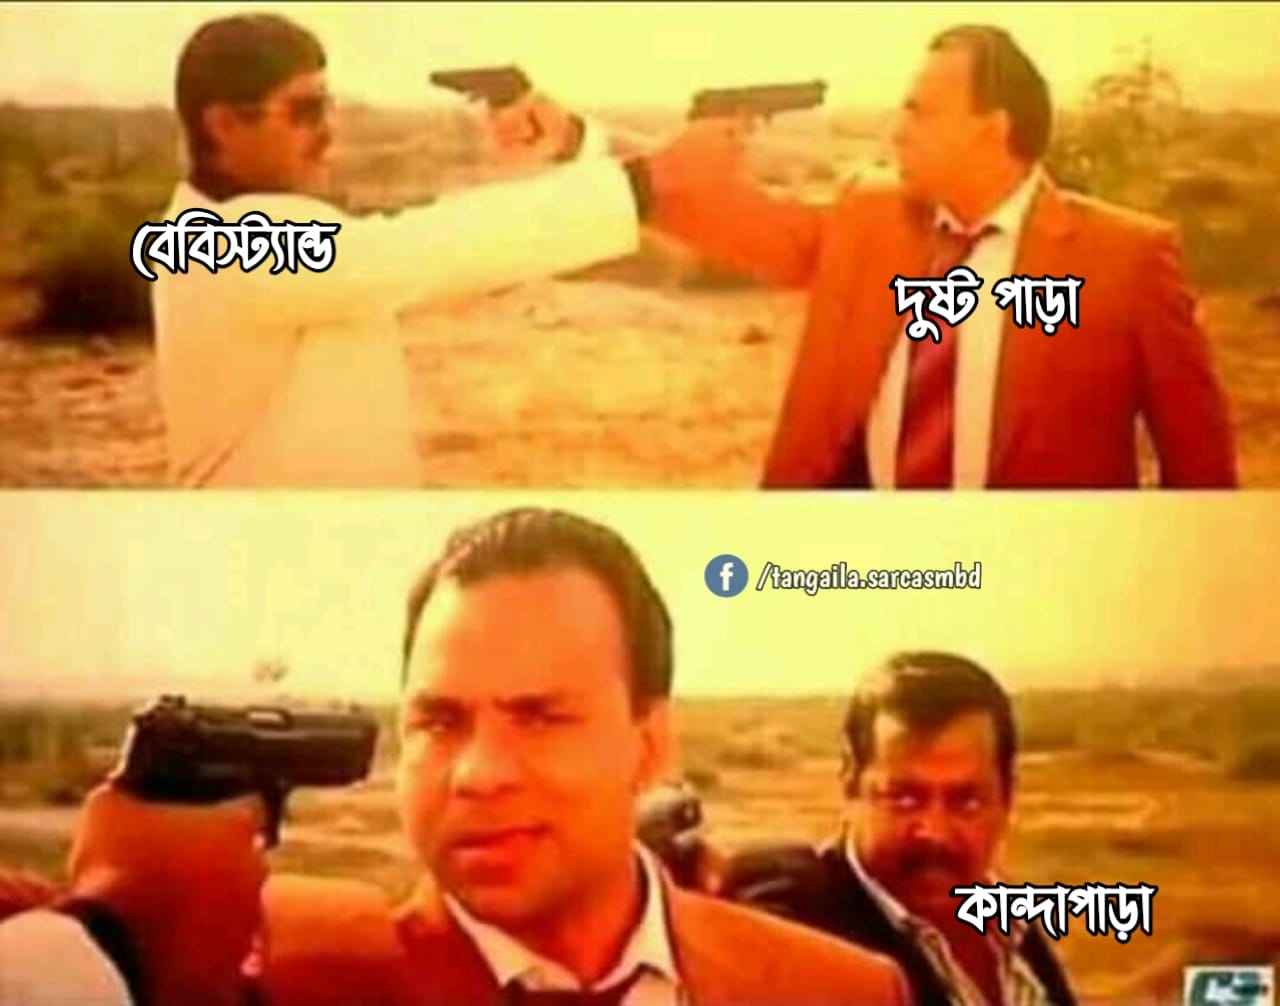
Caption: বেবিস্ট্যান্ড    দুষ্ট পাড়া    কান্দাপাড়া
Label: non-hate